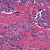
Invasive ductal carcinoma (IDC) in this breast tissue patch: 1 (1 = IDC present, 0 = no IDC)